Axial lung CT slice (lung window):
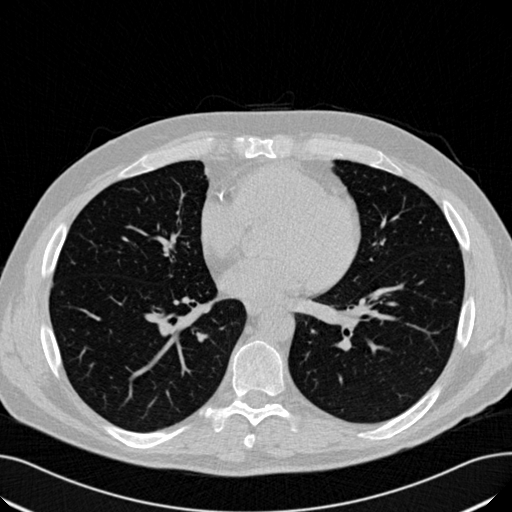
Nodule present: no